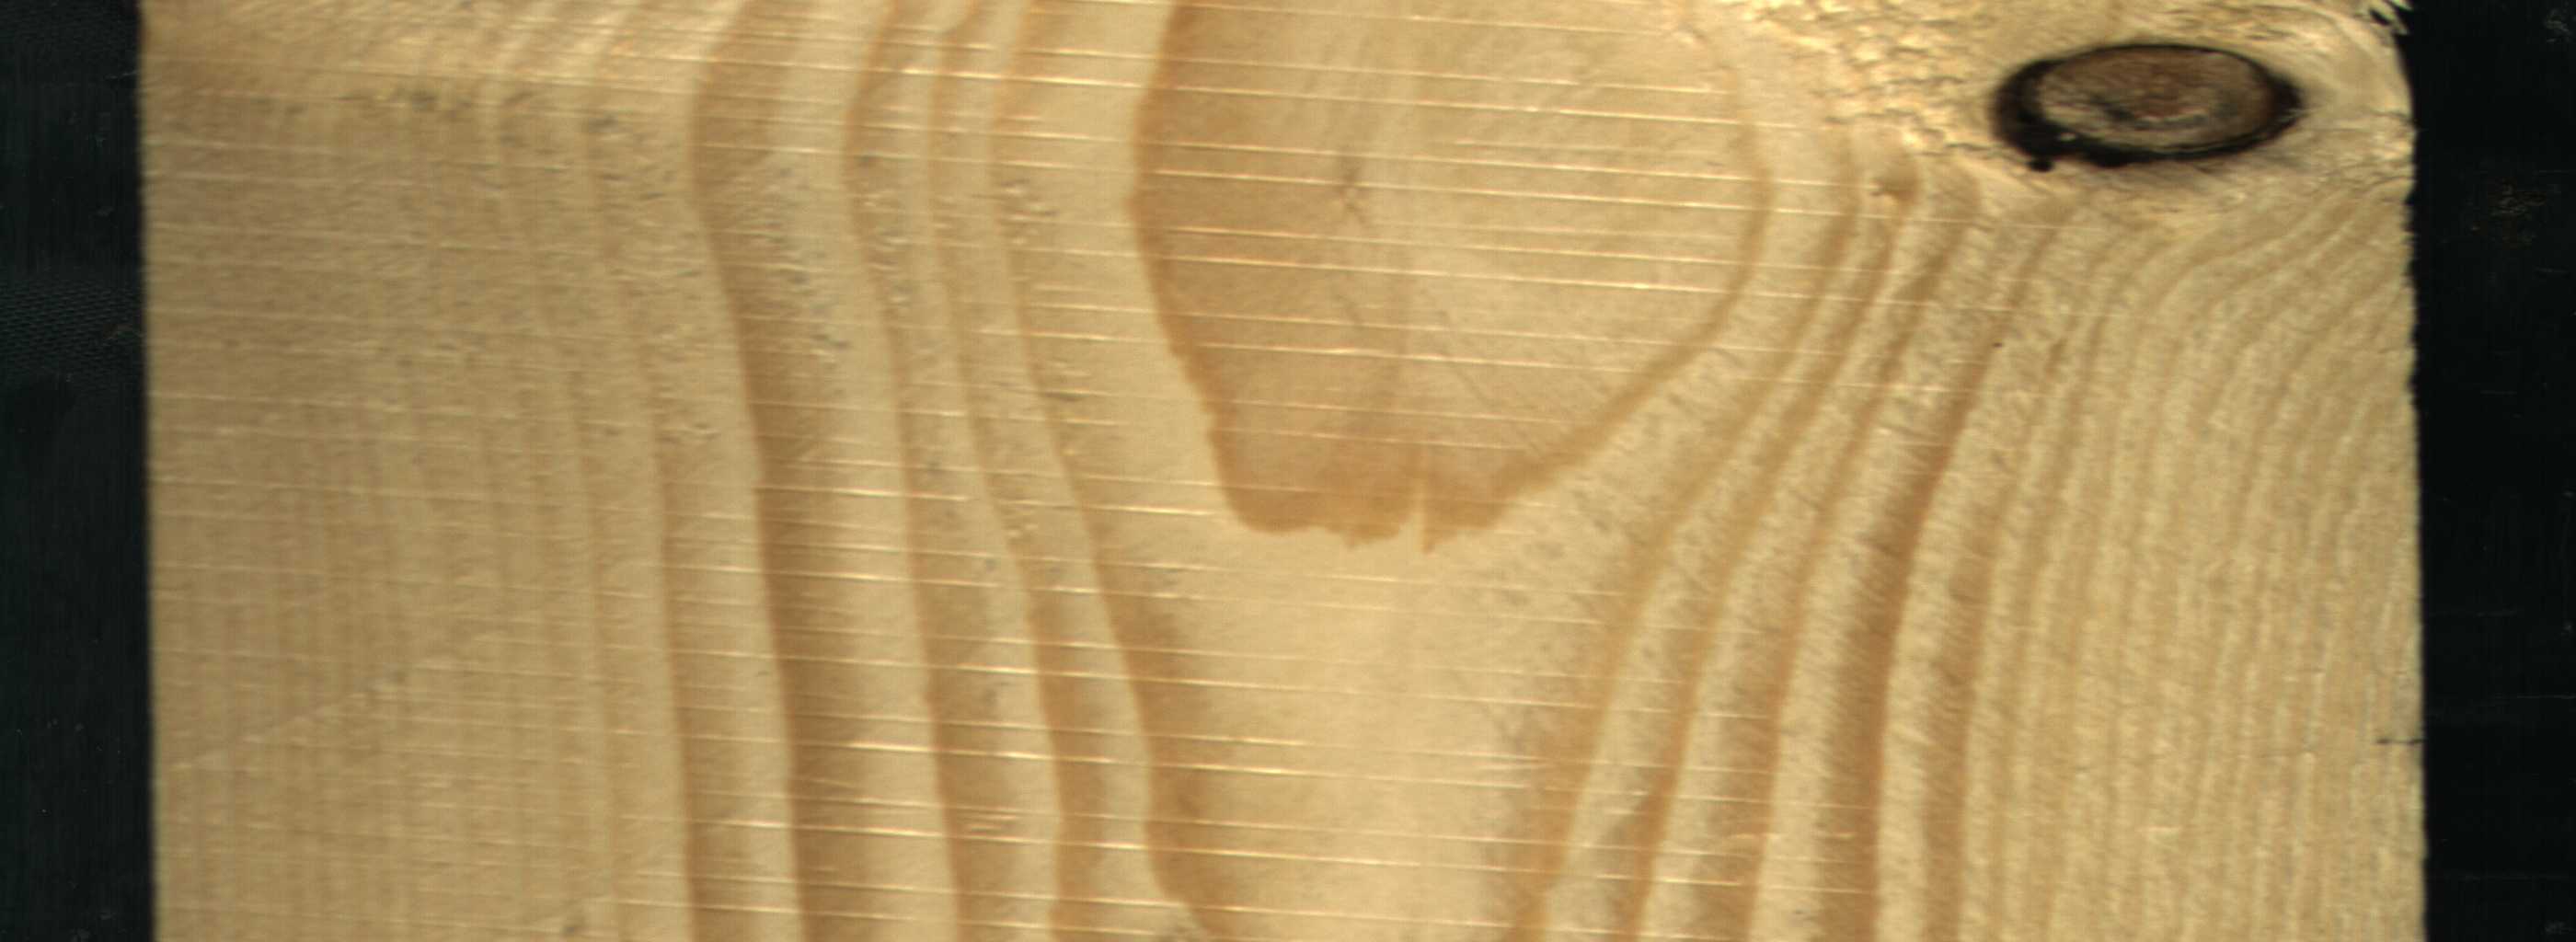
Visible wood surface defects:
Dead_Knot